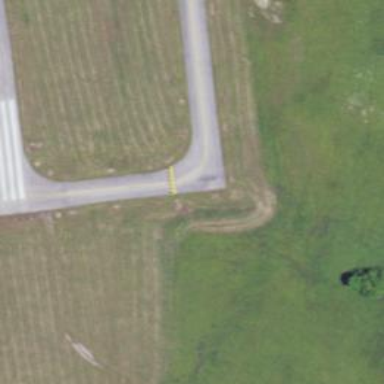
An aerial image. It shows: Image of taxiway at airport.